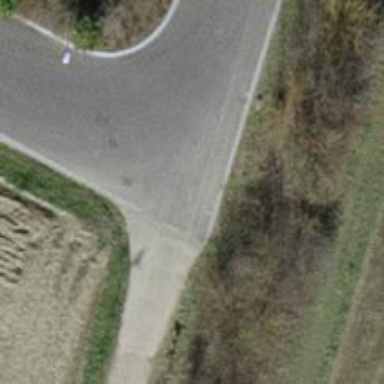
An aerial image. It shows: Unpaved track with grade2 tracktype.